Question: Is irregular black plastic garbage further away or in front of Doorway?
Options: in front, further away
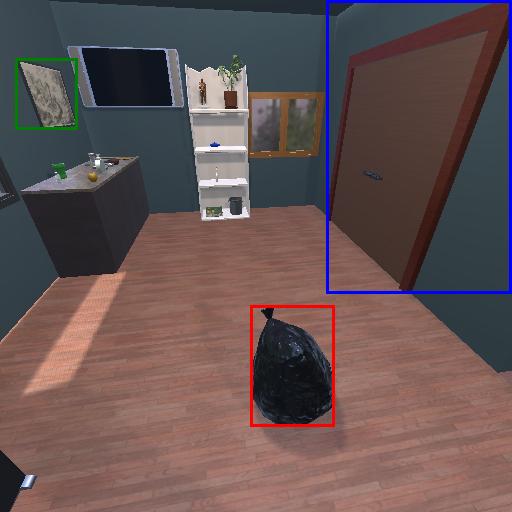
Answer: in front